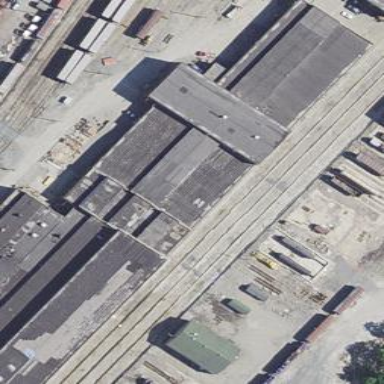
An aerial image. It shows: Building used as railway workshop.